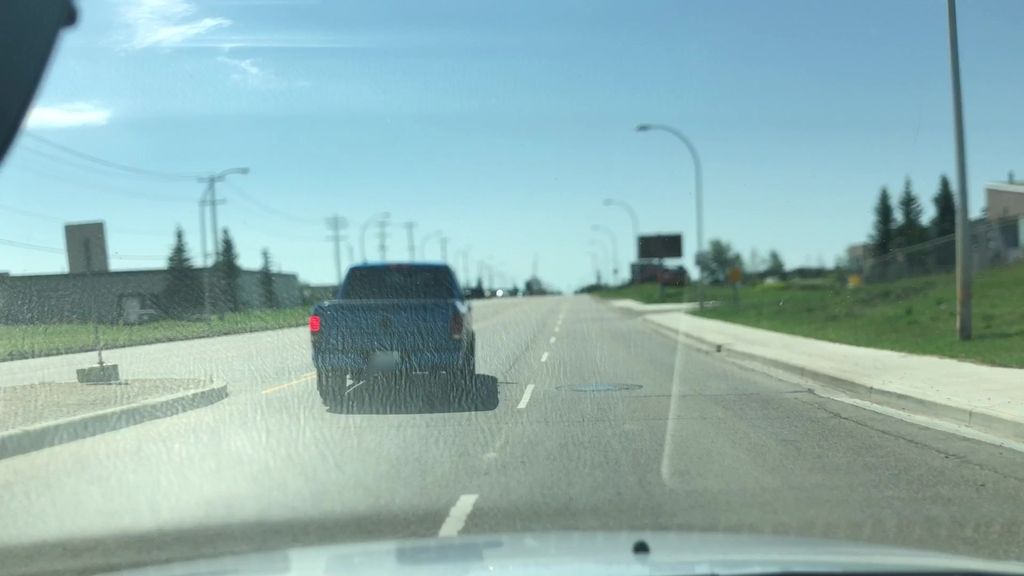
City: edmonton